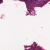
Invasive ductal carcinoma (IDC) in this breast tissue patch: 0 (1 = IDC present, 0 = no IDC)